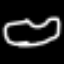
Label: pants